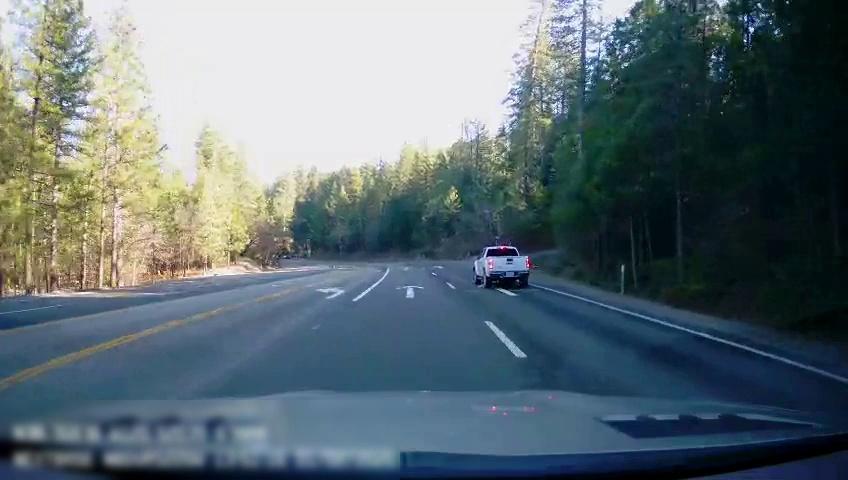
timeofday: Day
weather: Sunny
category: Drivable Space
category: Vehicles | Truck
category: Lanes | Current Lane
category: Lanes | Alternate Lane
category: Lanes | Current Lane
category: Lanes | Alternate Lane
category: Lanes | Opposite Lane
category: Lanes | Opposite Lane